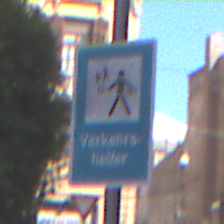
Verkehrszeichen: Verkehrshelfer
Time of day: MorningAfternoon
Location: Outdoor (Urban)
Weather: Clear
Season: NotSpecified
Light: Natural